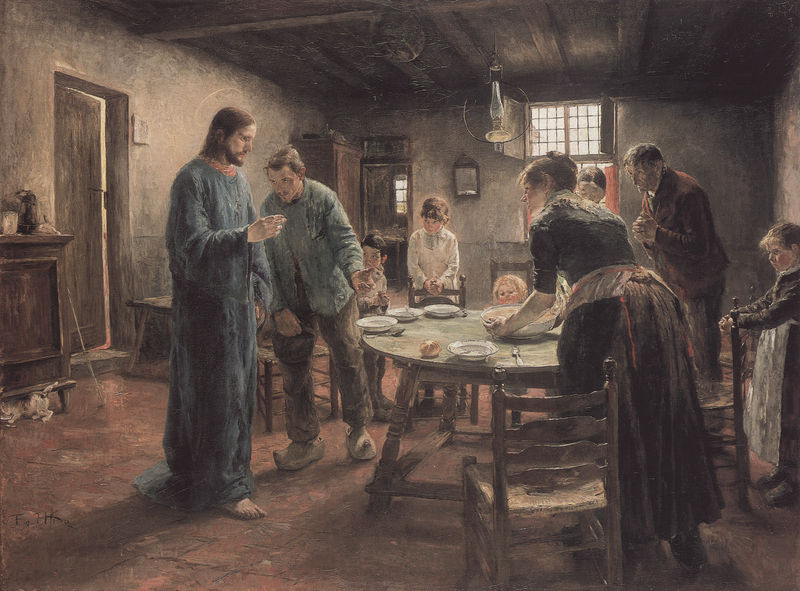
Titel: Das Tischgebet ("Komm, Herr Jesu, sei unser Gast")
Künstler: Fritz von Uhde
Standort: Berlin
Institution: Alte Nationalgalerie
Schlagwörter: blau, dunkel, gemälde, hand, mann, schatten, weiß, frauen, grün, menschen, mädchen, ocker, braun, fenster, frau, frisur, geste, glas, grau, hell, hintergrund, holz, kleid, lampe, licht, männer, raum, schwarz, stuhl, stühle, tisch, tür, zimmer, blick, haus, rot, tuch, beige, malerei, bart, blond, arm, blicke, falten, gesicht, kleidung, rahmen, schüssel, stehen, stein, teller, vollbart, bild, holland, hände, innenraum, hütte, boden, gewand, interieur, realismus, stehend, decke, eltern, familie, kind, mutter, bauern, genre, kinder, rund, schürze, dutt, füße, kommode, schrank, türen, schuhe, jungen, leer, violett, türe, querformat, essen, löffel, einfach, gefaltet, diele, türrahmen, brot, balken, menzel, stube, junge, katze, barfuss, truhe, gefäß, berlin, glaube, geschirr, hausfrau, holzdecke, beten, gebet, mahl, mahlzeit, besuch, küche, abendessen, heiligenschein, nimbus, besteck, christus, jesus, jesus christus, anbieten, karg, segen, segnen, chaise, liebermann, abendmahl, geöffnet, armut, pantoffeln, acht, einladung, gabel, demut, wirtshaus, neun, grossfamilie, holzschuhe, brötchen, holzschuh, petroleumlampe, oberlicht, decken, schränke, gast, uhde, kacke, semmel, suppenteller, table, klompen, alte nationalgalerie, emmaus, nationalgalerie, ungläubig, ehrfürchtig, abendbrot, izimmer, holzpantinen, chair, bersteck, 19. jahrhundert, anbietung, boi, lamp